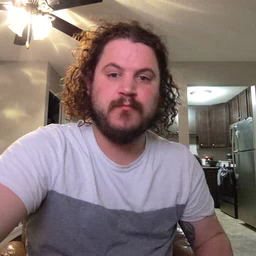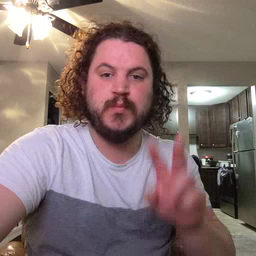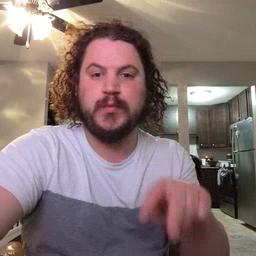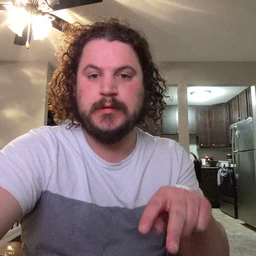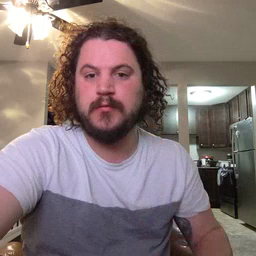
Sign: read